Question: I m working on a project in eclipse, I have generated web.xml for it. How to view web.xml as tree view. Currently I can only view it as Design and Source.

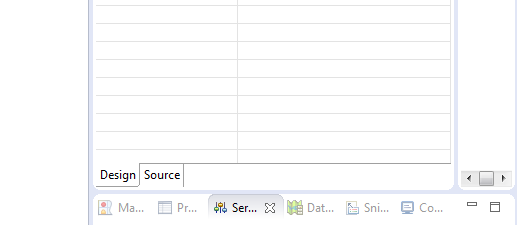
Answer: I'm afraid that's the only thing you can get, but 'design' allows you to have a tree-like navigation